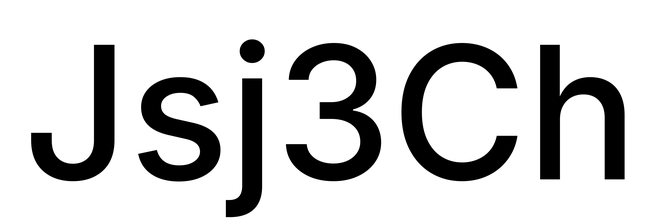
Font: Inter_Medium